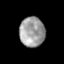
Tissue: prostate
Cell type: Epithelial cells
Senescence score: 0.3547
Nuclear area (px): 743
Mean DAPI intensity: 156.537